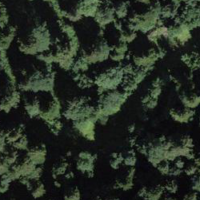
EUNIS habitat code: 43
Species observed at this site:
Parnassia palustris
Petasites albus